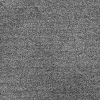
Atmospheric dust classification: dusty